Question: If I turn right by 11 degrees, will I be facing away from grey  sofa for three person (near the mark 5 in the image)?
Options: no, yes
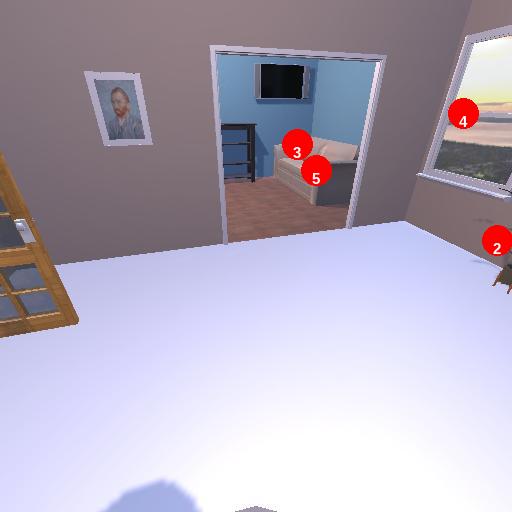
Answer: no